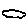
Label: cloud